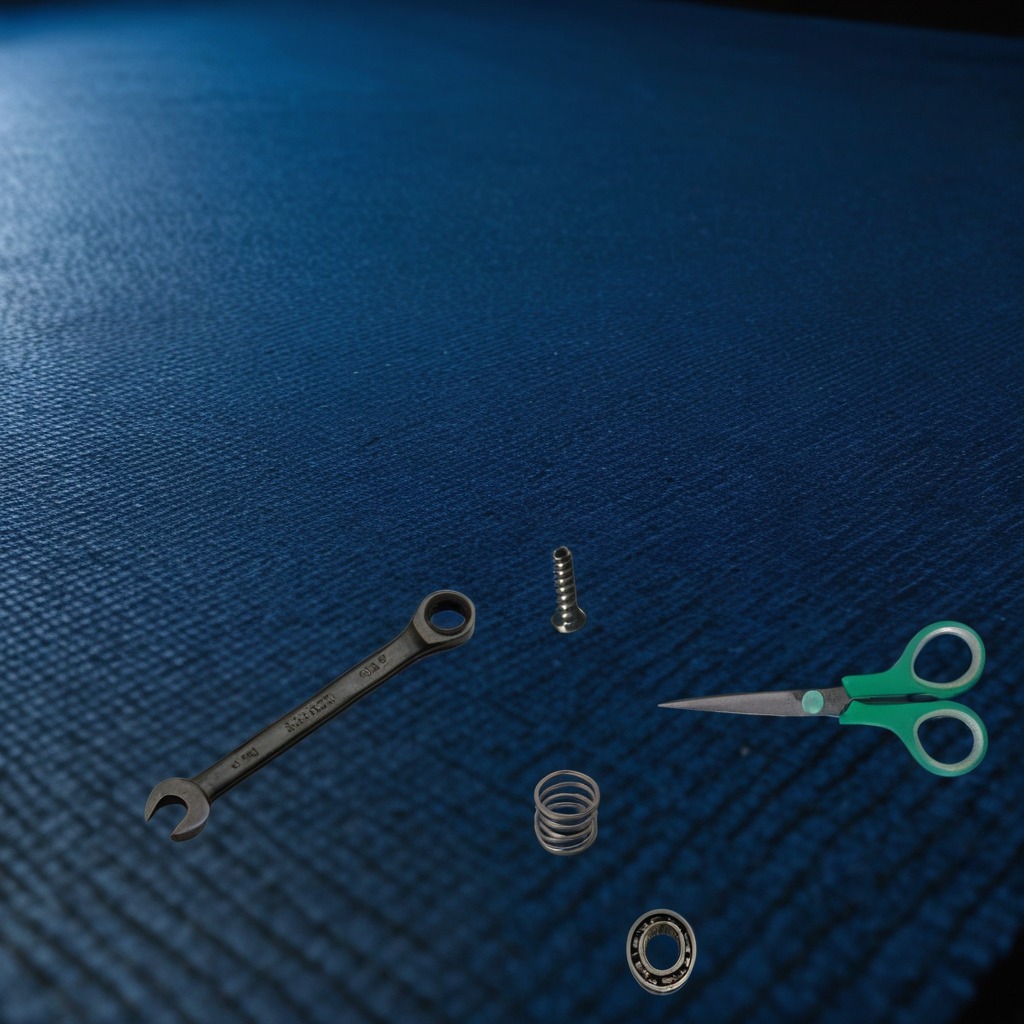
A ball bearing, a machine screw, a spring, scissors, and a wrench are lying on the tabletop.